Aerial crown-view tile of a tropical tree (Barro Colorado Island, Panama), acquired 20240813:
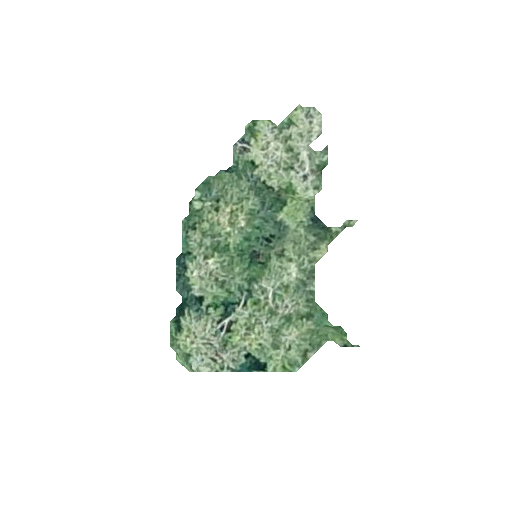
Species: Quararibea stenophylla
GBIF accepted scientific name: Quararibea stenophylla
Crown area: 48.741 m²